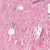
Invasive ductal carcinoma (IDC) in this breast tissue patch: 0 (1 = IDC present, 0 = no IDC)